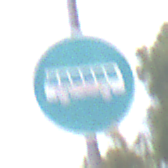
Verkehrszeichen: Busssonderstreifen
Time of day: Midday
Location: Outdoor (Suburban)
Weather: Overcast
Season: NotSpecified
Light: Natural